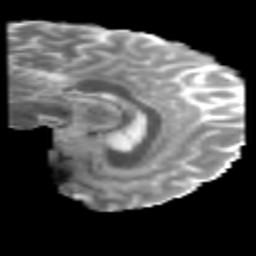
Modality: MD
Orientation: sagittal
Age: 45
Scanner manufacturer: philips
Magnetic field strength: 3 T
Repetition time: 8.6 s
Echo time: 0.127 s